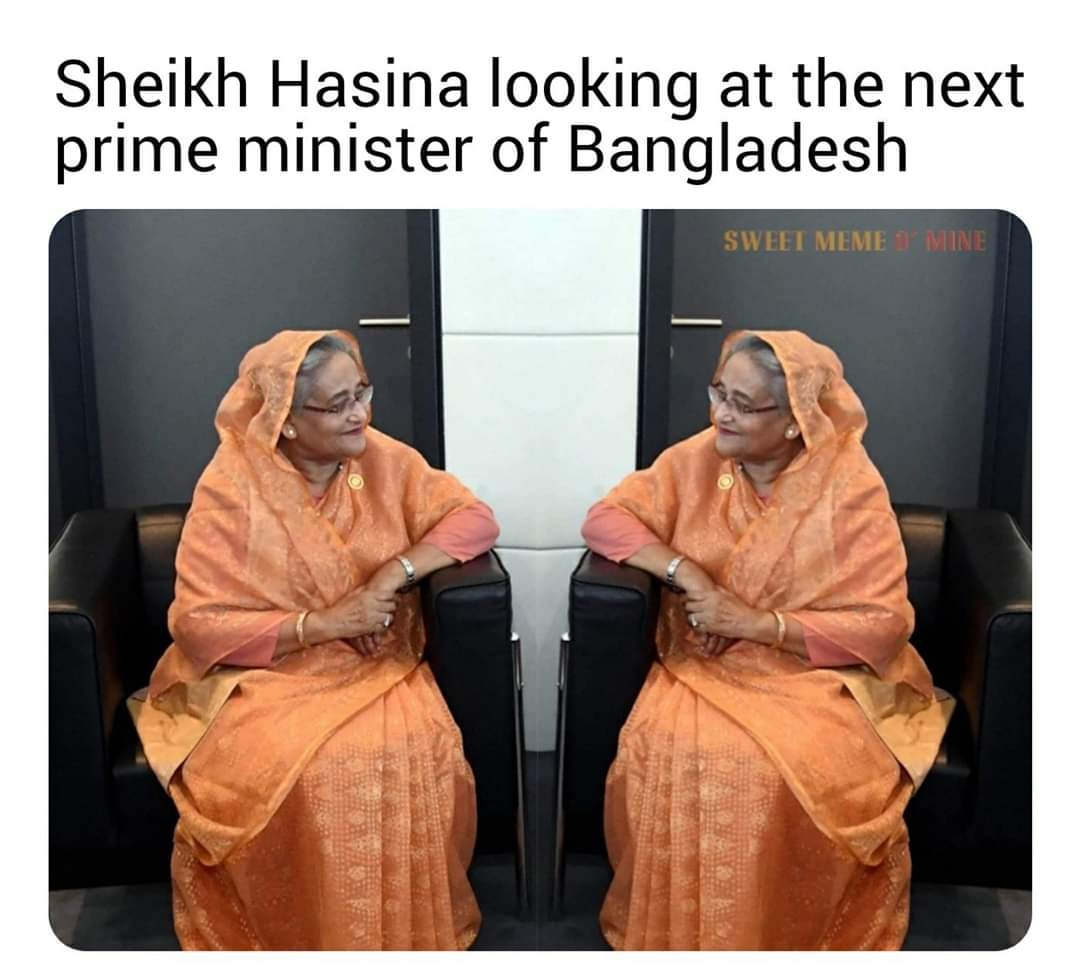
Caption: Sheikh Hasina looking at the next prime minister of Bangladesh
Label: hate